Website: home-depot
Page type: payment
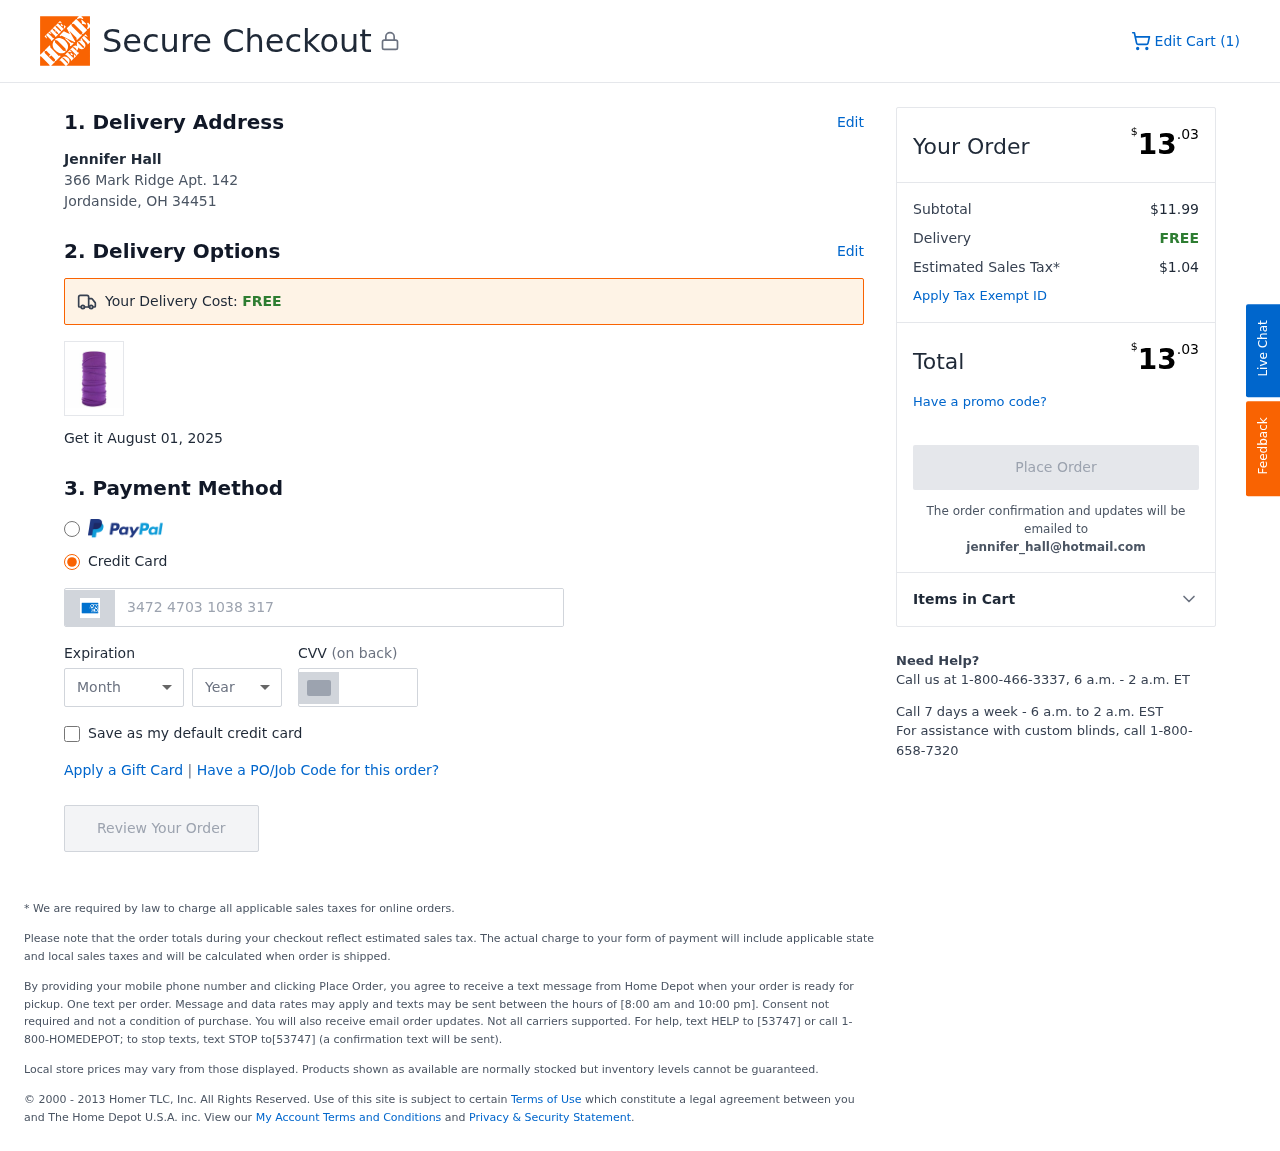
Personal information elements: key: PII_CARD_CVV
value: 0860
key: PII_CARD_EXPIRY_MONTH
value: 01
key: PII_CARD_EXPIRY_YEAR
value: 30
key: PII_CARD_NUMBER
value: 3472 4703 1038 317
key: PII_CITY_STATE_ZIP
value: Jordanside, OH 34451
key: PII_EMAIL
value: jennifer_hall@hotmail.com
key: PII_FULLNAME
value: Jennifer Hall
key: PII_STREET
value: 366 Mark Ridge Apt. 142
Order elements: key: ORDER_NUM_ITEMS
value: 1
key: ORDER_DELIVERY_DATE
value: August 01, 2025
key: ORDER_TOTAL
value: $13.03
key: ORDER_SUBTOTAL
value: $11.99
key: ORDER_SHIPPING_COST
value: FREE
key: ORDER_TAX
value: $1.04